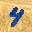
Label: 4